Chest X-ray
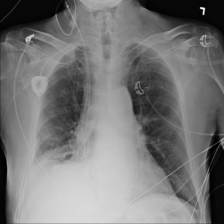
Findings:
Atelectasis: negative
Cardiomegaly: negative
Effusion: negative
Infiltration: negative
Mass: negative
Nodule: negative
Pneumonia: negative
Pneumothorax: negative
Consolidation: negative
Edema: negative
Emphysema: negative
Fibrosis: negative
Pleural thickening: negative
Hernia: negative